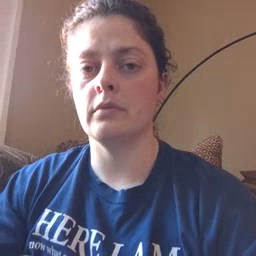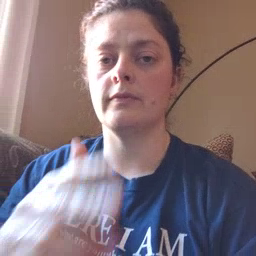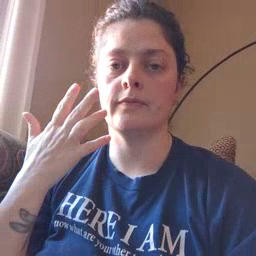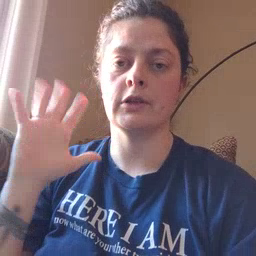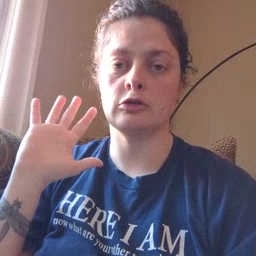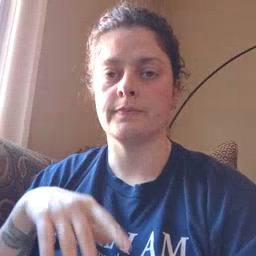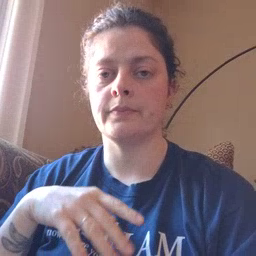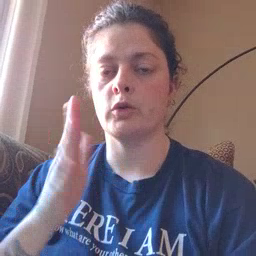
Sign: finish